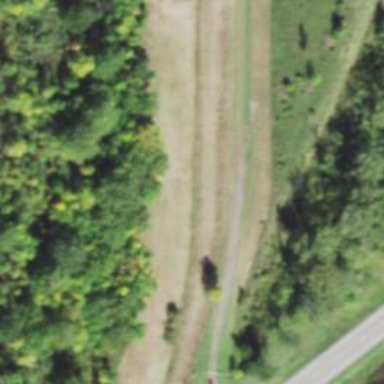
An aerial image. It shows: Abandoned railway spur.